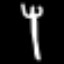
Label: fork